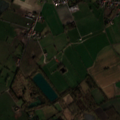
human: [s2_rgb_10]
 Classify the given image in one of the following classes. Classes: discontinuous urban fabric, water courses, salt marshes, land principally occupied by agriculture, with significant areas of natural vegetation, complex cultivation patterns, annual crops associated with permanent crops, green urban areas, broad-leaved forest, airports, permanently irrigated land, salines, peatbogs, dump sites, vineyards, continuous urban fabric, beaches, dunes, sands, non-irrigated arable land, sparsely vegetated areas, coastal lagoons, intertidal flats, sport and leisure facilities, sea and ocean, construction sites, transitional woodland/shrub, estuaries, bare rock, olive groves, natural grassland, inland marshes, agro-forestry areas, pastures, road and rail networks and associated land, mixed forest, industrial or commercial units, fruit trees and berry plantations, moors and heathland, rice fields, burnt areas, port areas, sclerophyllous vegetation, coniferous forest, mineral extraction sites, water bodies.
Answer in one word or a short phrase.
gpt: discontinuous urban fabric, non-irrigated arable land, pastures, complex cultivation patterns, inland marshes